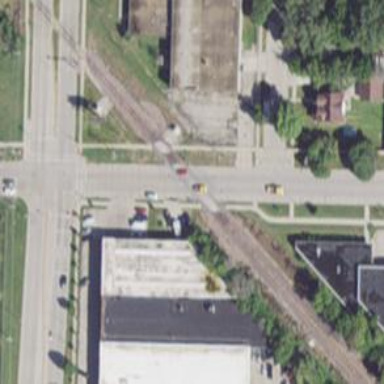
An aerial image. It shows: Railway crossing.